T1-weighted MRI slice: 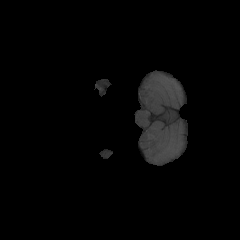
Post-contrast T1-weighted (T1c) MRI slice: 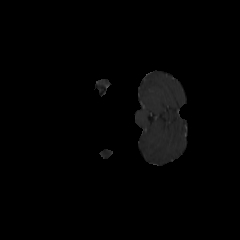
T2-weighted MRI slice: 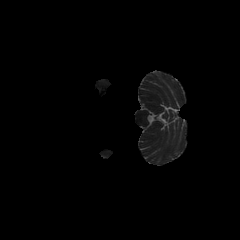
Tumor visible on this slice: no